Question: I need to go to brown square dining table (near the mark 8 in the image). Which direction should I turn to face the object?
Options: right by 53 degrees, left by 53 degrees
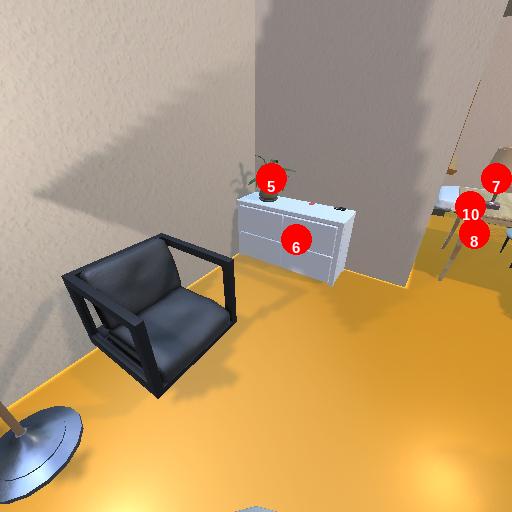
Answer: right by 53 degrees